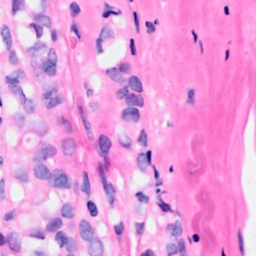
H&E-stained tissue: Breast